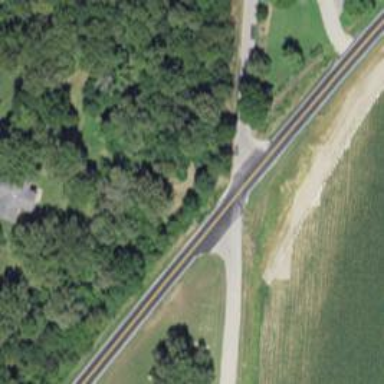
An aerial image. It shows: Unclassified road.